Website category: movie
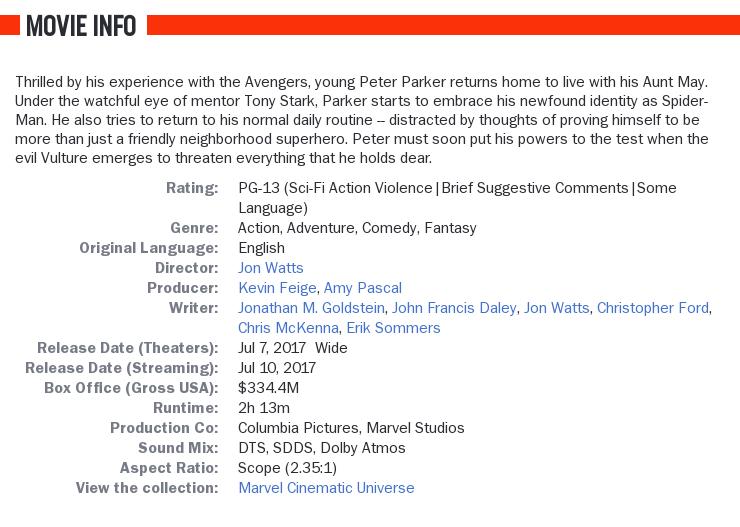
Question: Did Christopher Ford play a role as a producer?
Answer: no

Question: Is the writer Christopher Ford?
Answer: yes

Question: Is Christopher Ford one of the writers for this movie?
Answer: yes

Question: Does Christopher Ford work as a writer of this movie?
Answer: yes

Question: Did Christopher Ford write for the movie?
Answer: yes

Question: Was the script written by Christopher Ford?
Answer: yes

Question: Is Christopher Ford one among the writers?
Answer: yes

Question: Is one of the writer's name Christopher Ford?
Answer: yes

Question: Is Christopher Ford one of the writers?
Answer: yes

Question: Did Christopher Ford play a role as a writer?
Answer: yes

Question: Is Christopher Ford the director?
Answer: no

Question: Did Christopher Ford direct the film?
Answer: no

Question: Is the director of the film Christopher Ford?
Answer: no

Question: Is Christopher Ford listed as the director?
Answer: no

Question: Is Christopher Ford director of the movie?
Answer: no

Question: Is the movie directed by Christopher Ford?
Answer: no

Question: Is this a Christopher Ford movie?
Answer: no

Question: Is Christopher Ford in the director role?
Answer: no

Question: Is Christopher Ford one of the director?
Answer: no

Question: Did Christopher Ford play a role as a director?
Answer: no

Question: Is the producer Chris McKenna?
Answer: no

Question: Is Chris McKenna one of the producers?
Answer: no

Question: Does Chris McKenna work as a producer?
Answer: no

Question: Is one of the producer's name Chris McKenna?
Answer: no

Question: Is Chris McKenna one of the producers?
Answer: no

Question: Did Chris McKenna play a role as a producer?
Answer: no

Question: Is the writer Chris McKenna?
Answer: yes

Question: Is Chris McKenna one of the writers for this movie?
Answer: yes

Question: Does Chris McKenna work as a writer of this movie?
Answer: yes

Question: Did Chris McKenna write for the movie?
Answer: yes

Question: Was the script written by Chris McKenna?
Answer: yes

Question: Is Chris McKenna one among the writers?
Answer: yes

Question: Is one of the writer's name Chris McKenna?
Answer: yes

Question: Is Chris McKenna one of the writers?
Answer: yes

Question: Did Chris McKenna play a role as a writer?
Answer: yes

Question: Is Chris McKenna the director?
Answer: no

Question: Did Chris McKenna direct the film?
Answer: no

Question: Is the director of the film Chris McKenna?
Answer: no

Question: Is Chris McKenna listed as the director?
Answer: no

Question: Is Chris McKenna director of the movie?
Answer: no

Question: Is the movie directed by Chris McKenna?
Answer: no

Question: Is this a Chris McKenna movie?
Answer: no

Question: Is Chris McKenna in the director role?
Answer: no

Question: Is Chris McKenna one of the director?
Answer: no

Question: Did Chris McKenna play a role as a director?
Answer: no

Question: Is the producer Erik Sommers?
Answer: no

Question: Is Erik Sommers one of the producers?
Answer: no

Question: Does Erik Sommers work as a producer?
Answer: no

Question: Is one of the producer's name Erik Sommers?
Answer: no

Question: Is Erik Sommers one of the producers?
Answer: no

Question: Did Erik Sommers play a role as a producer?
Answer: no

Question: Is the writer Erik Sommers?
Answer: yes

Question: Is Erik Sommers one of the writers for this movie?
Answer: yes

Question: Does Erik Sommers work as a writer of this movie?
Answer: yes

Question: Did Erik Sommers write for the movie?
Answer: yes

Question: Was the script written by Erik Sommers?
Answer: yes

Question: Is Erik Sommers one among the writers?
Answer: yes

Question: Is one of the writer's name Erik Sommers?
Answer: yes

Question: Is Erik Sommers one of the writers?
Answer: yes

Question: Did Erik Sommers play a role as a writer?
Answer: yes

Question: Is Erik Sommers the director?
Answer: no

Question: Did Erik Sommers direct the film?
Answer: no

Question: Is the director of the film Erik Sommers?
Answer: no

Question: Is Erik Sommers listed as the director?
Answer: no